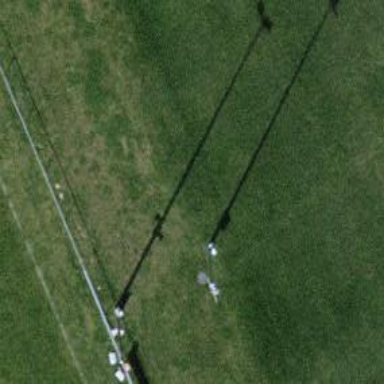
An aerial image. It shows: Mast structure.